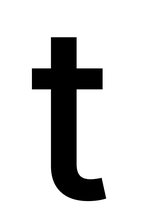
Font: Inter_Medium